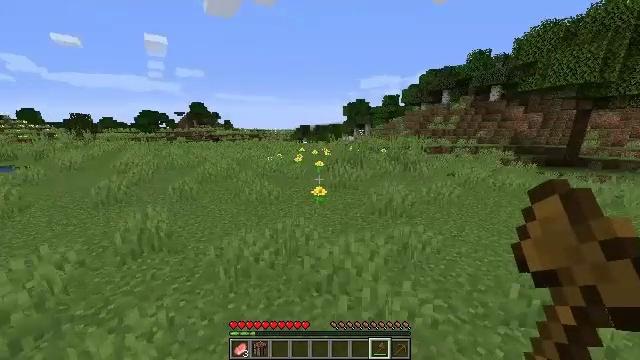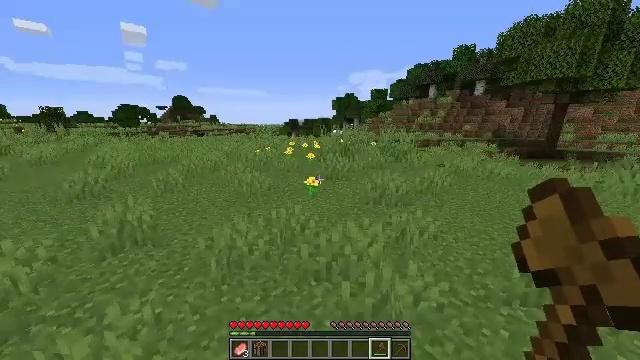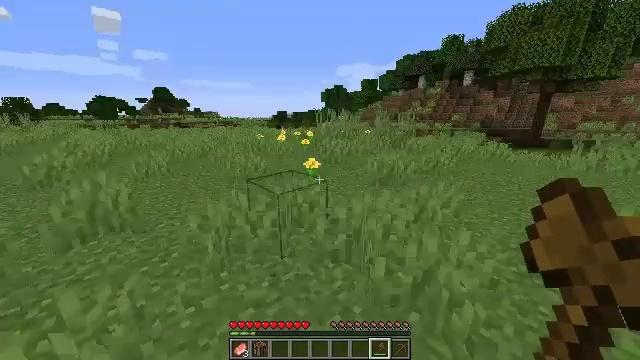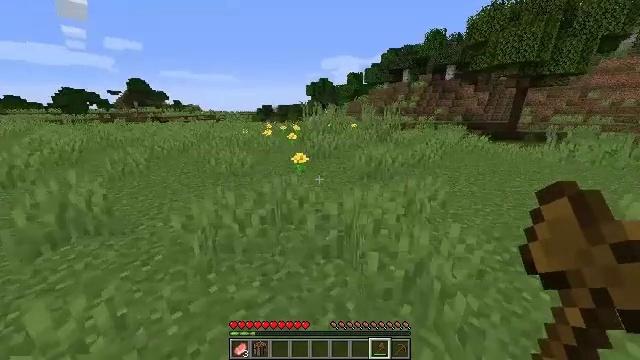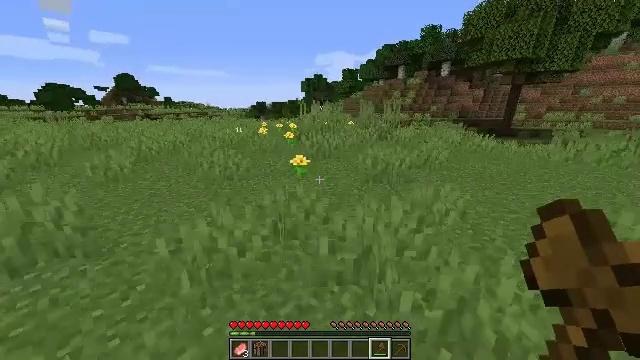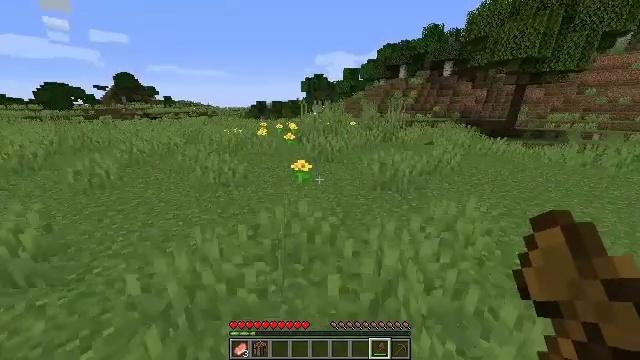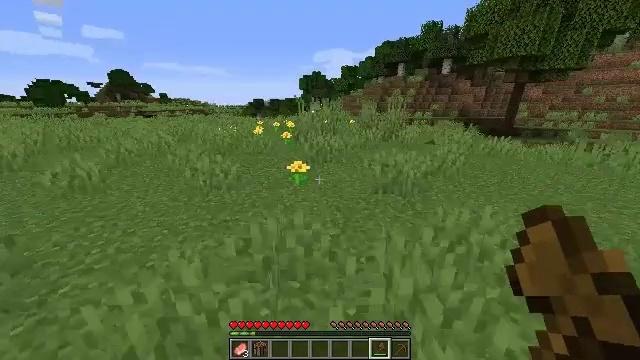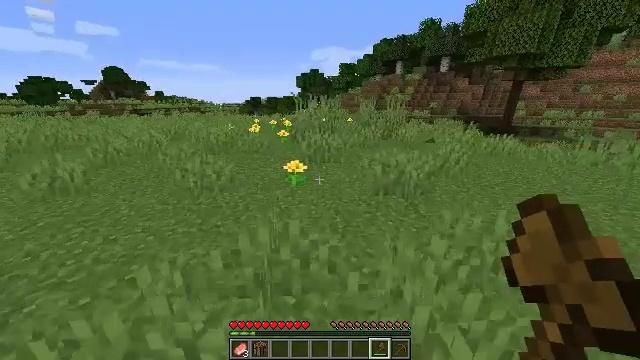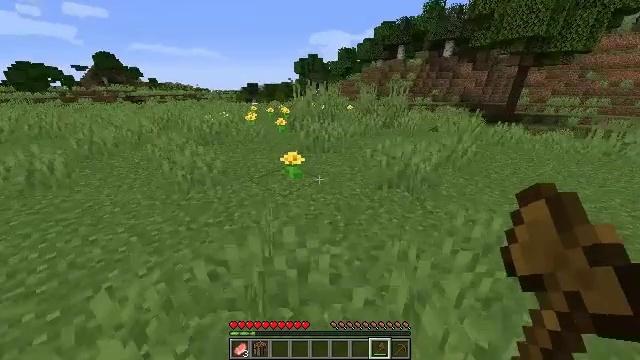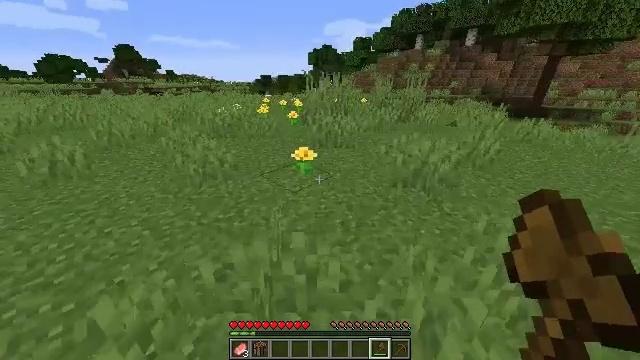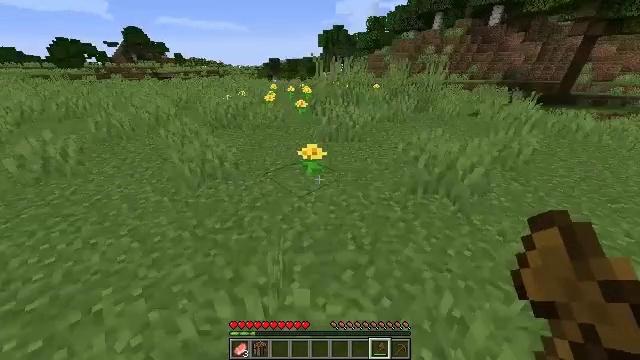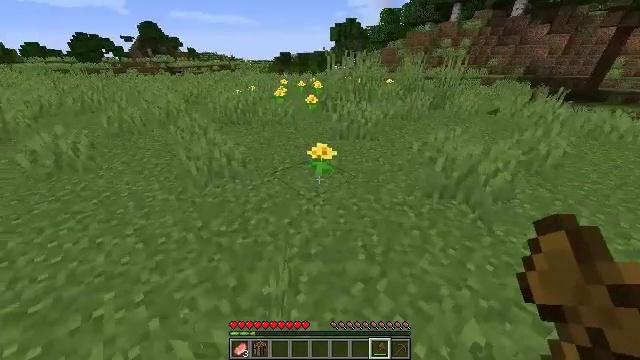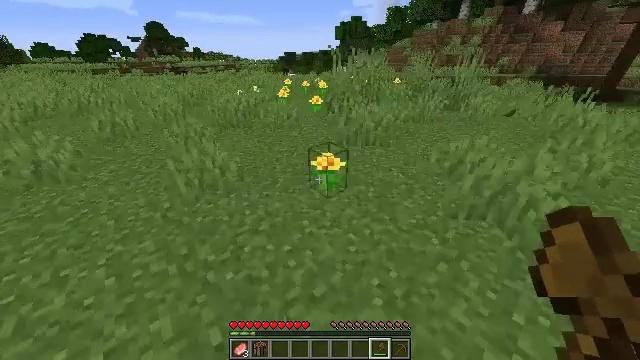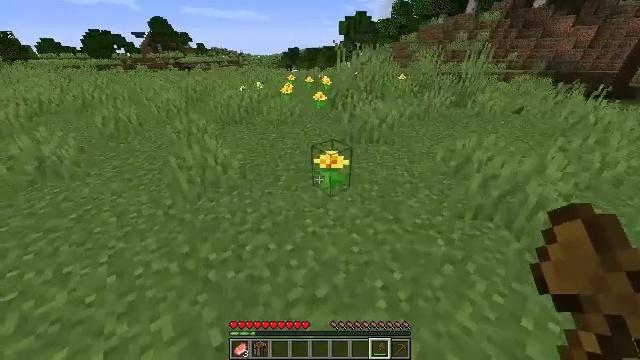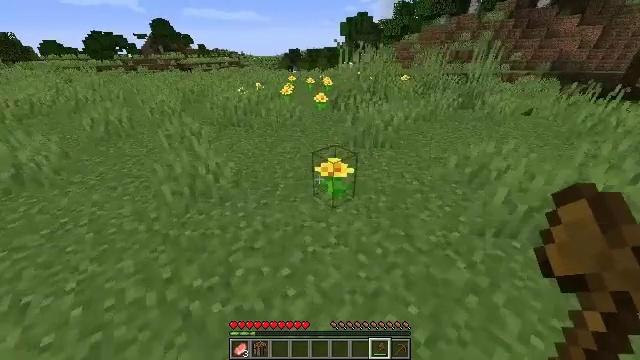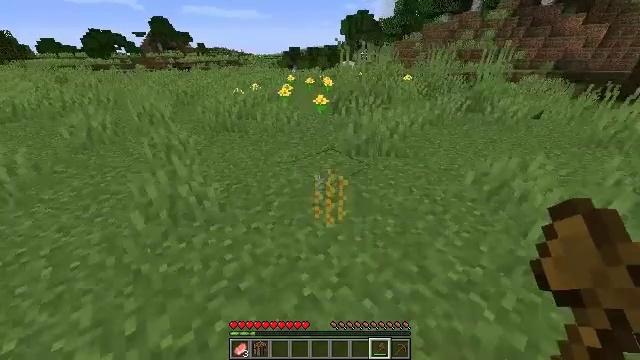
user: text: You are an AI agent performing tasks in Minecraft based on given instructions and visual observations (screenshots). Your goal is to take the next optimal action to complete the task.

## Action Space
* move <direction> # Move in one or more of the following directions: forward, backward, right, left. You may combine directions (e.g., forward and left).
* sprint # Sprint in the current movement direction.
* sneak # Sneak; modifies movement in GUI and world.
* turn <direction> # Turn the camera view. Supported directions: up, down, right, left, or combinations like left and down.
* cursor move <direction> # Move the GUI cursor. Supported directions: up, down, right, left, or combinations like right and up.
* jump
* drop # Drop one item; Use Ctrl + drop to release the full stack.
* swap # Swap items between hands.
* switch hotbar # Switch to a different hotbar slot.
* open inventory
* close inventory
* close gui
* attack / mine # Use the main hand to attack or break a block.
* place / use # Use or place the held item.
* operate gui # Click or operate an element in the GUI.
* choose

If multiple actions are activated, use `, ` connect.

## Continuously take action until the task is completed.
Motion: motion action
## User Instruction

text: Break the dandelion to obtain it.
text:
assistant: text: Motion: move forward, turn right and down
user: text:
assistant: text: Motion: move forward, turn right and down
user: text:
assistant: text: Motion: move forward, turn right and down
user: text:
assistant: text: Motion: move forward, turn right
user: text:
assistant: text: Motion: move forward
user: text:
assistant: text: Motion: move forward
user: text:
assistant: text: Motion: move forward
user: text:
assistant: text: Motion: move forward, turn down
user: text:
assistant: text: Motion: move forward, turn left and down
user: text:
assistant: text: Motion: move forward, turn left and down
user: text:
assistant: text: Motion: move forward, turn left and down
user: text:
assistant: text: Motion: move forward, turn left
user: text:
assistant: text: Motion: move forward
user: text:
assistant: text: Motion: move forward
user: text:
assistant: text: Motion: move forward, attack / mine
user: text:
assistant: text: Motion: move forward, attack / mine
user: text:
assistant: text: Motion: move forward, attack / mine
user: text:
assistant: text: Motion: move forward
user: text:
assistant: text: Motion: move forward, turn right and down
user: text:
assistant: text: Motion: move forward
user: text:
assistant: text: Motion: move forward
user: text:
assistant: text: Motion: move forward
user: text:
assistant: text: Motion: move forward
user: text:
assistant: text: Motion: move forward
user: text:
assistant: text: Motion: move forward
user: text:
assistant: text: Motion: move forward
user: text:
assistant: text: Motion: move forward
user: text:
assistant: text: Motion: move forward
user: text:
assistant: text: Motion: move forward
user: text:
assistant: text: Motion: move forward